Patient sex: F
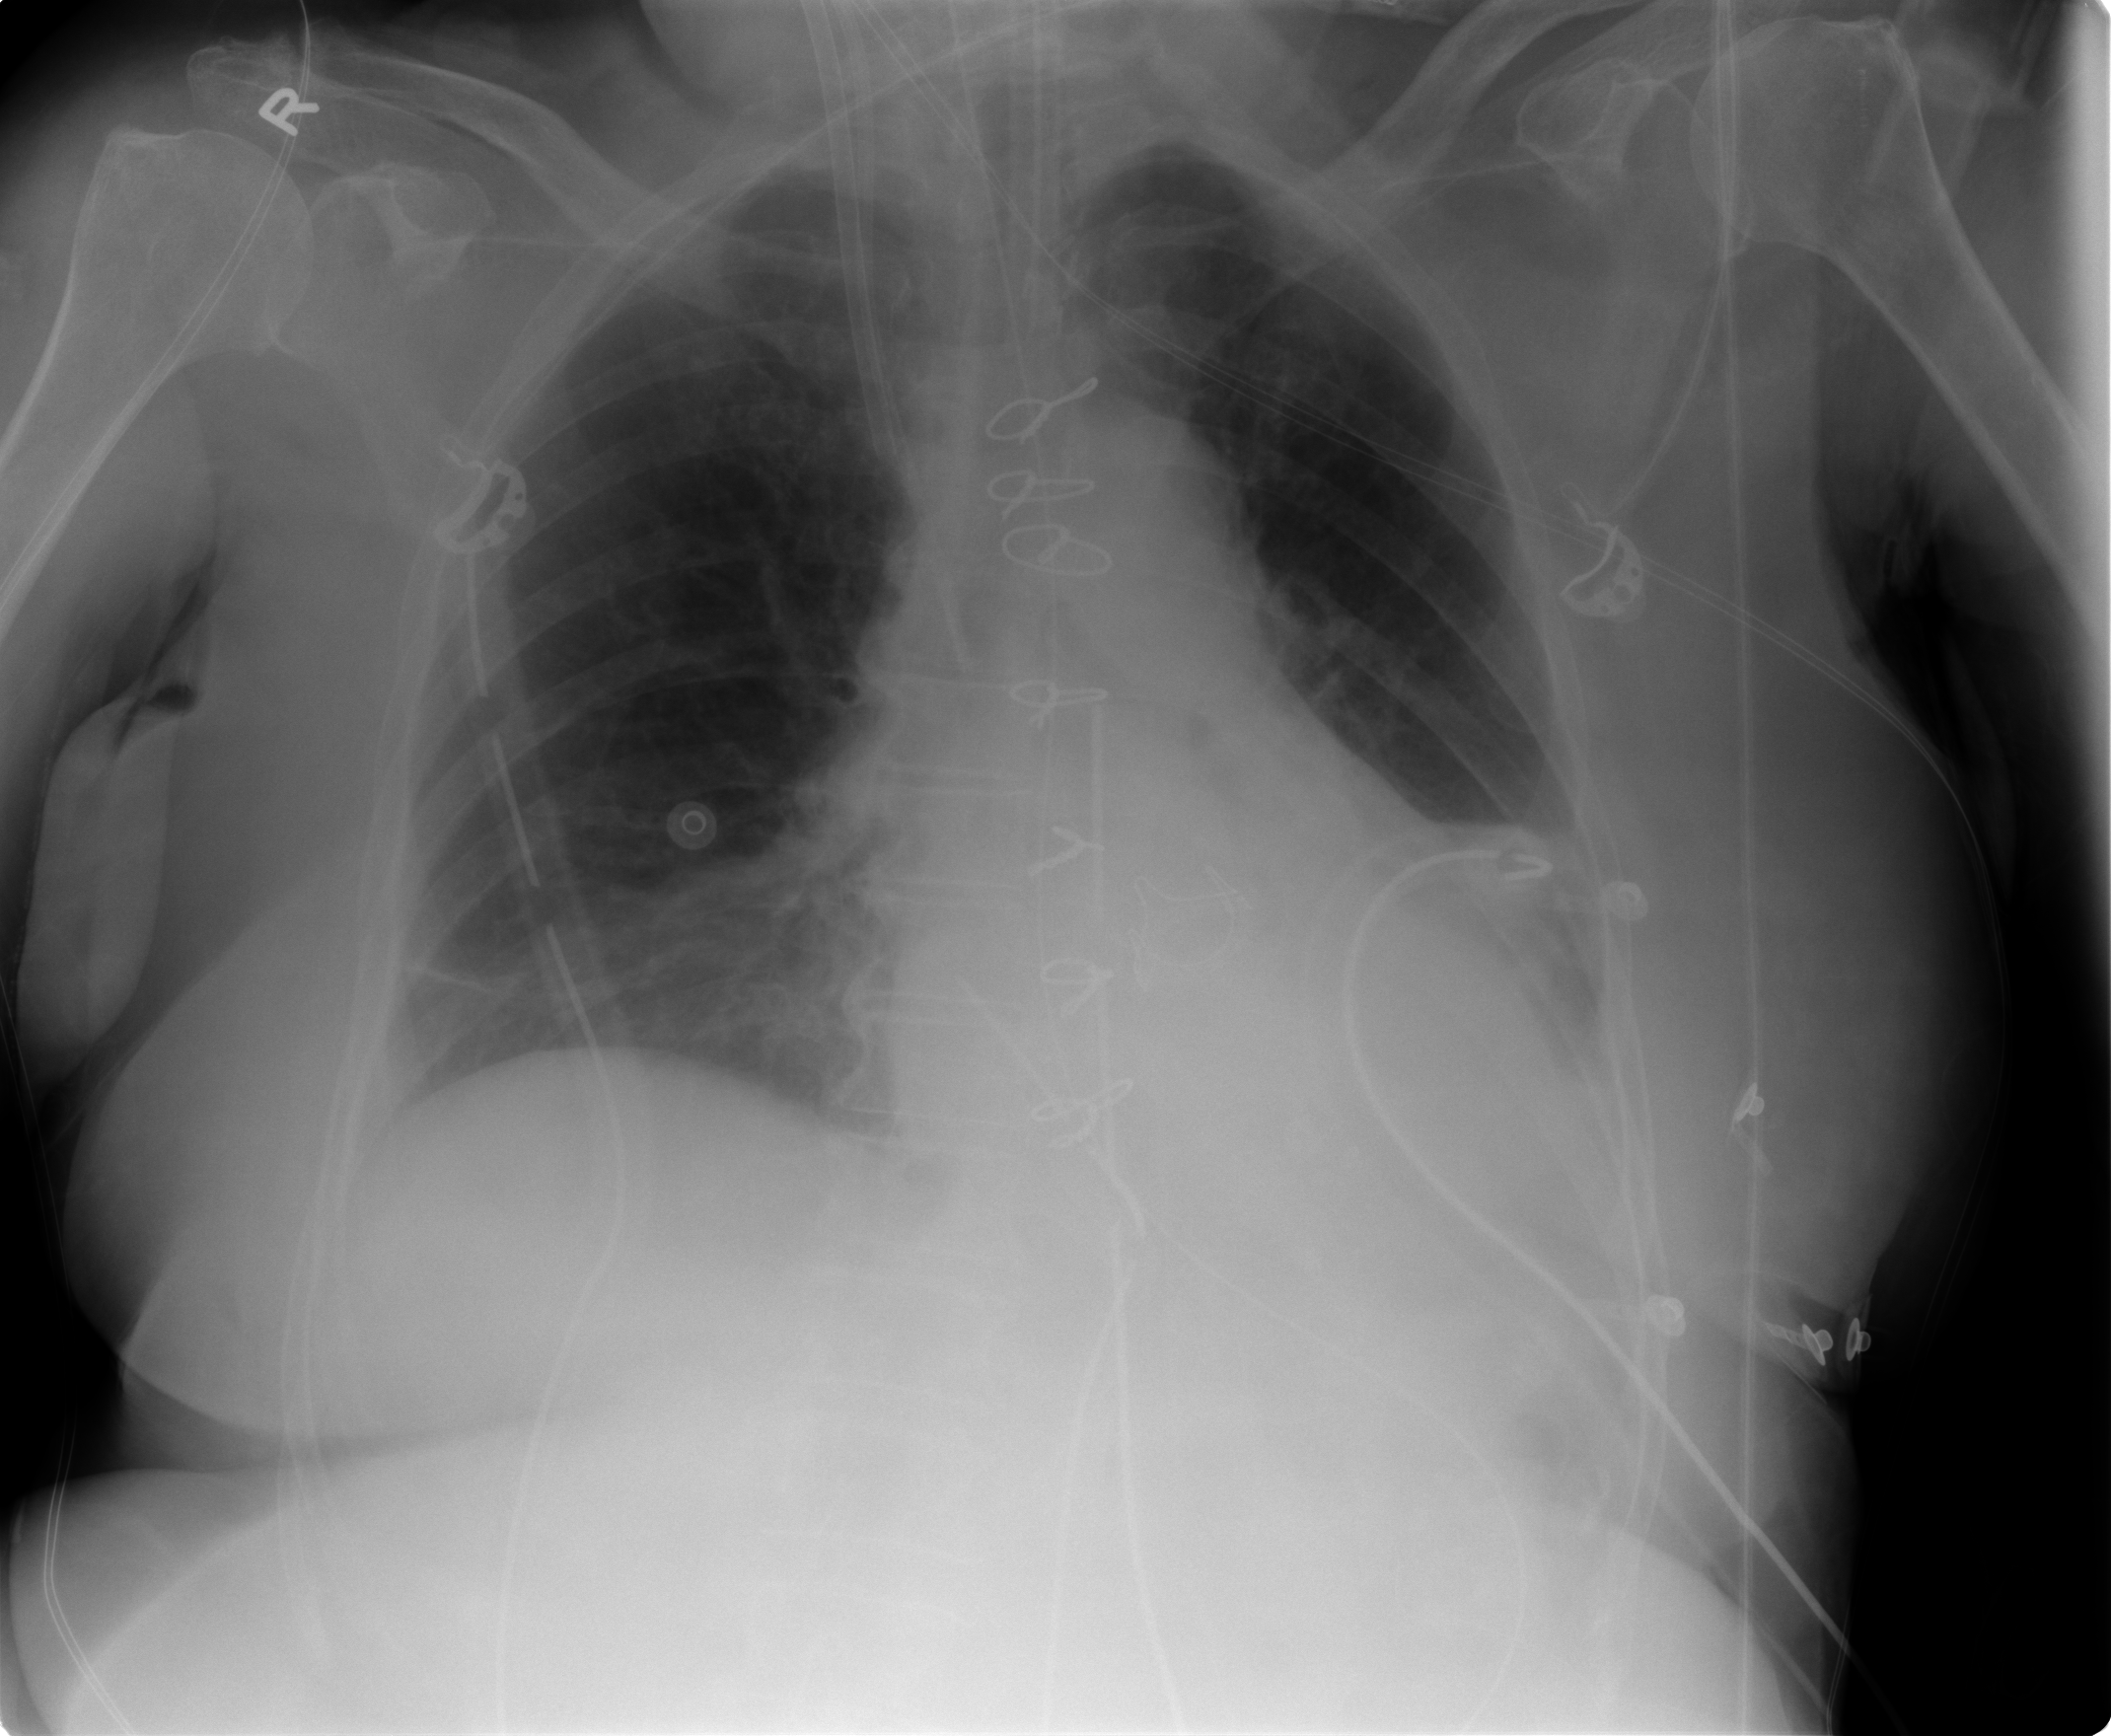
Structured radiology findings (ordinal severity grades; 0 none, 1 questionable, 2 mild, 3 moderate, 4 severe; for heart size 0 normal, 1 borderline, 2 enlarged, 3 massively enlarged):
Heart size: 2
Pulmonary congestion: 2
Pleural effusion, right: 0
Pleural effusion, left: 1
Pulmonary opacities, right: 2
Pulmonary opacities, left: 0
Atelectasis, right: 2
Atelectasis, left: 2